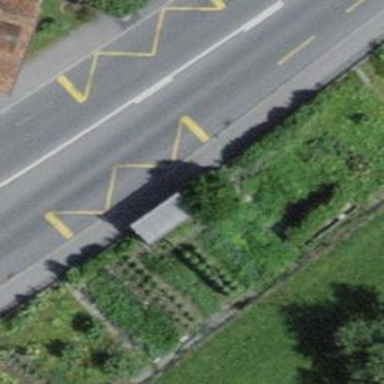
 serving as platform for public transportation."